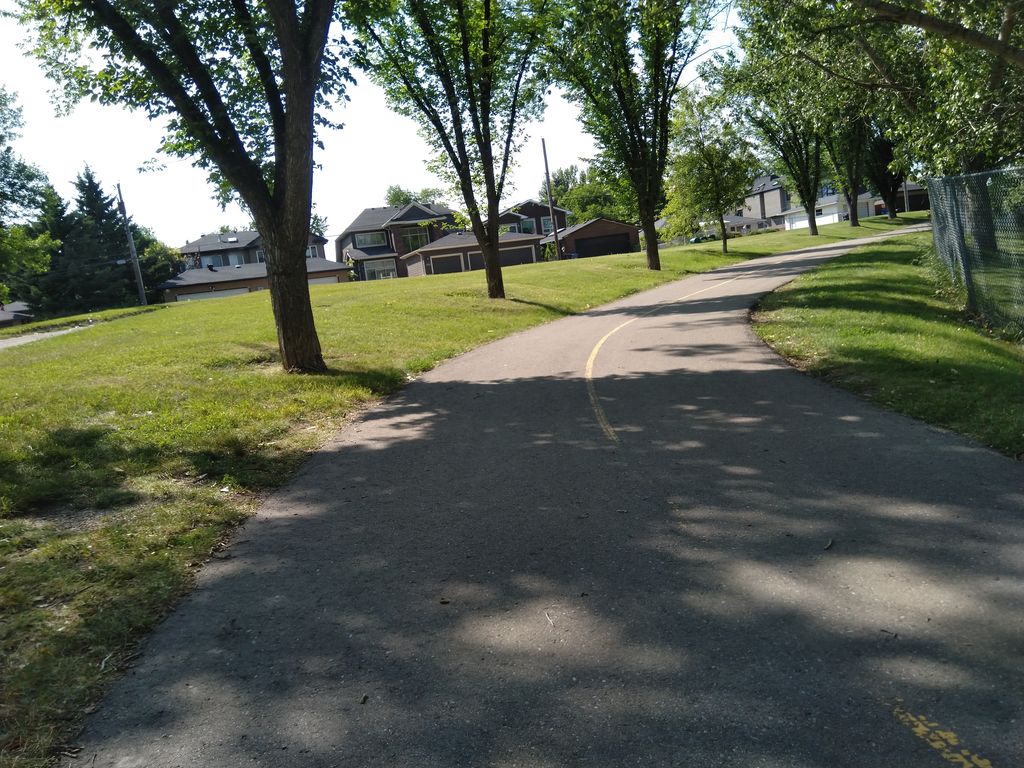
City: calgary